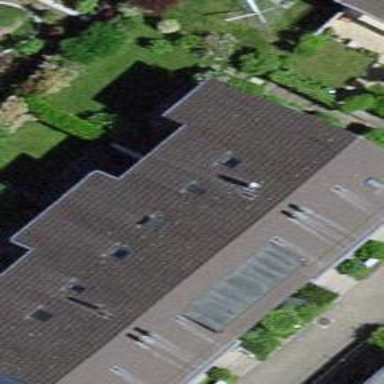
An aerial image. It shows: Semi-detached house.